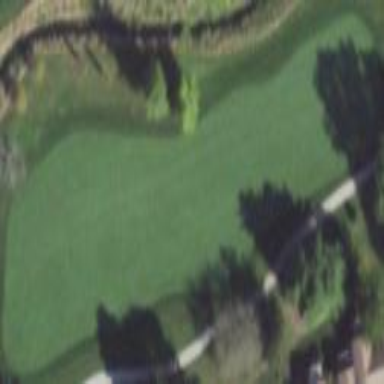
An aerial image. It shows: Golf fairway in the image.